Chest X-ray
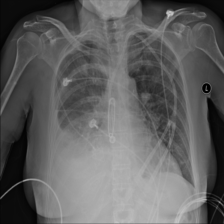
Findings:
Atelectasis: negative
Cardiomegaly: negative
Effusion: positive
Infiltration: positive
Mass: negative
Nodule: negative
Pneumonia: negative
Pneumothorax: negative
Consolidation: negative
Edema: negative
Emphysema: negative
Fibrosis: negative
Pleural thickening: negative
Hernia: negative